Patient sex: M
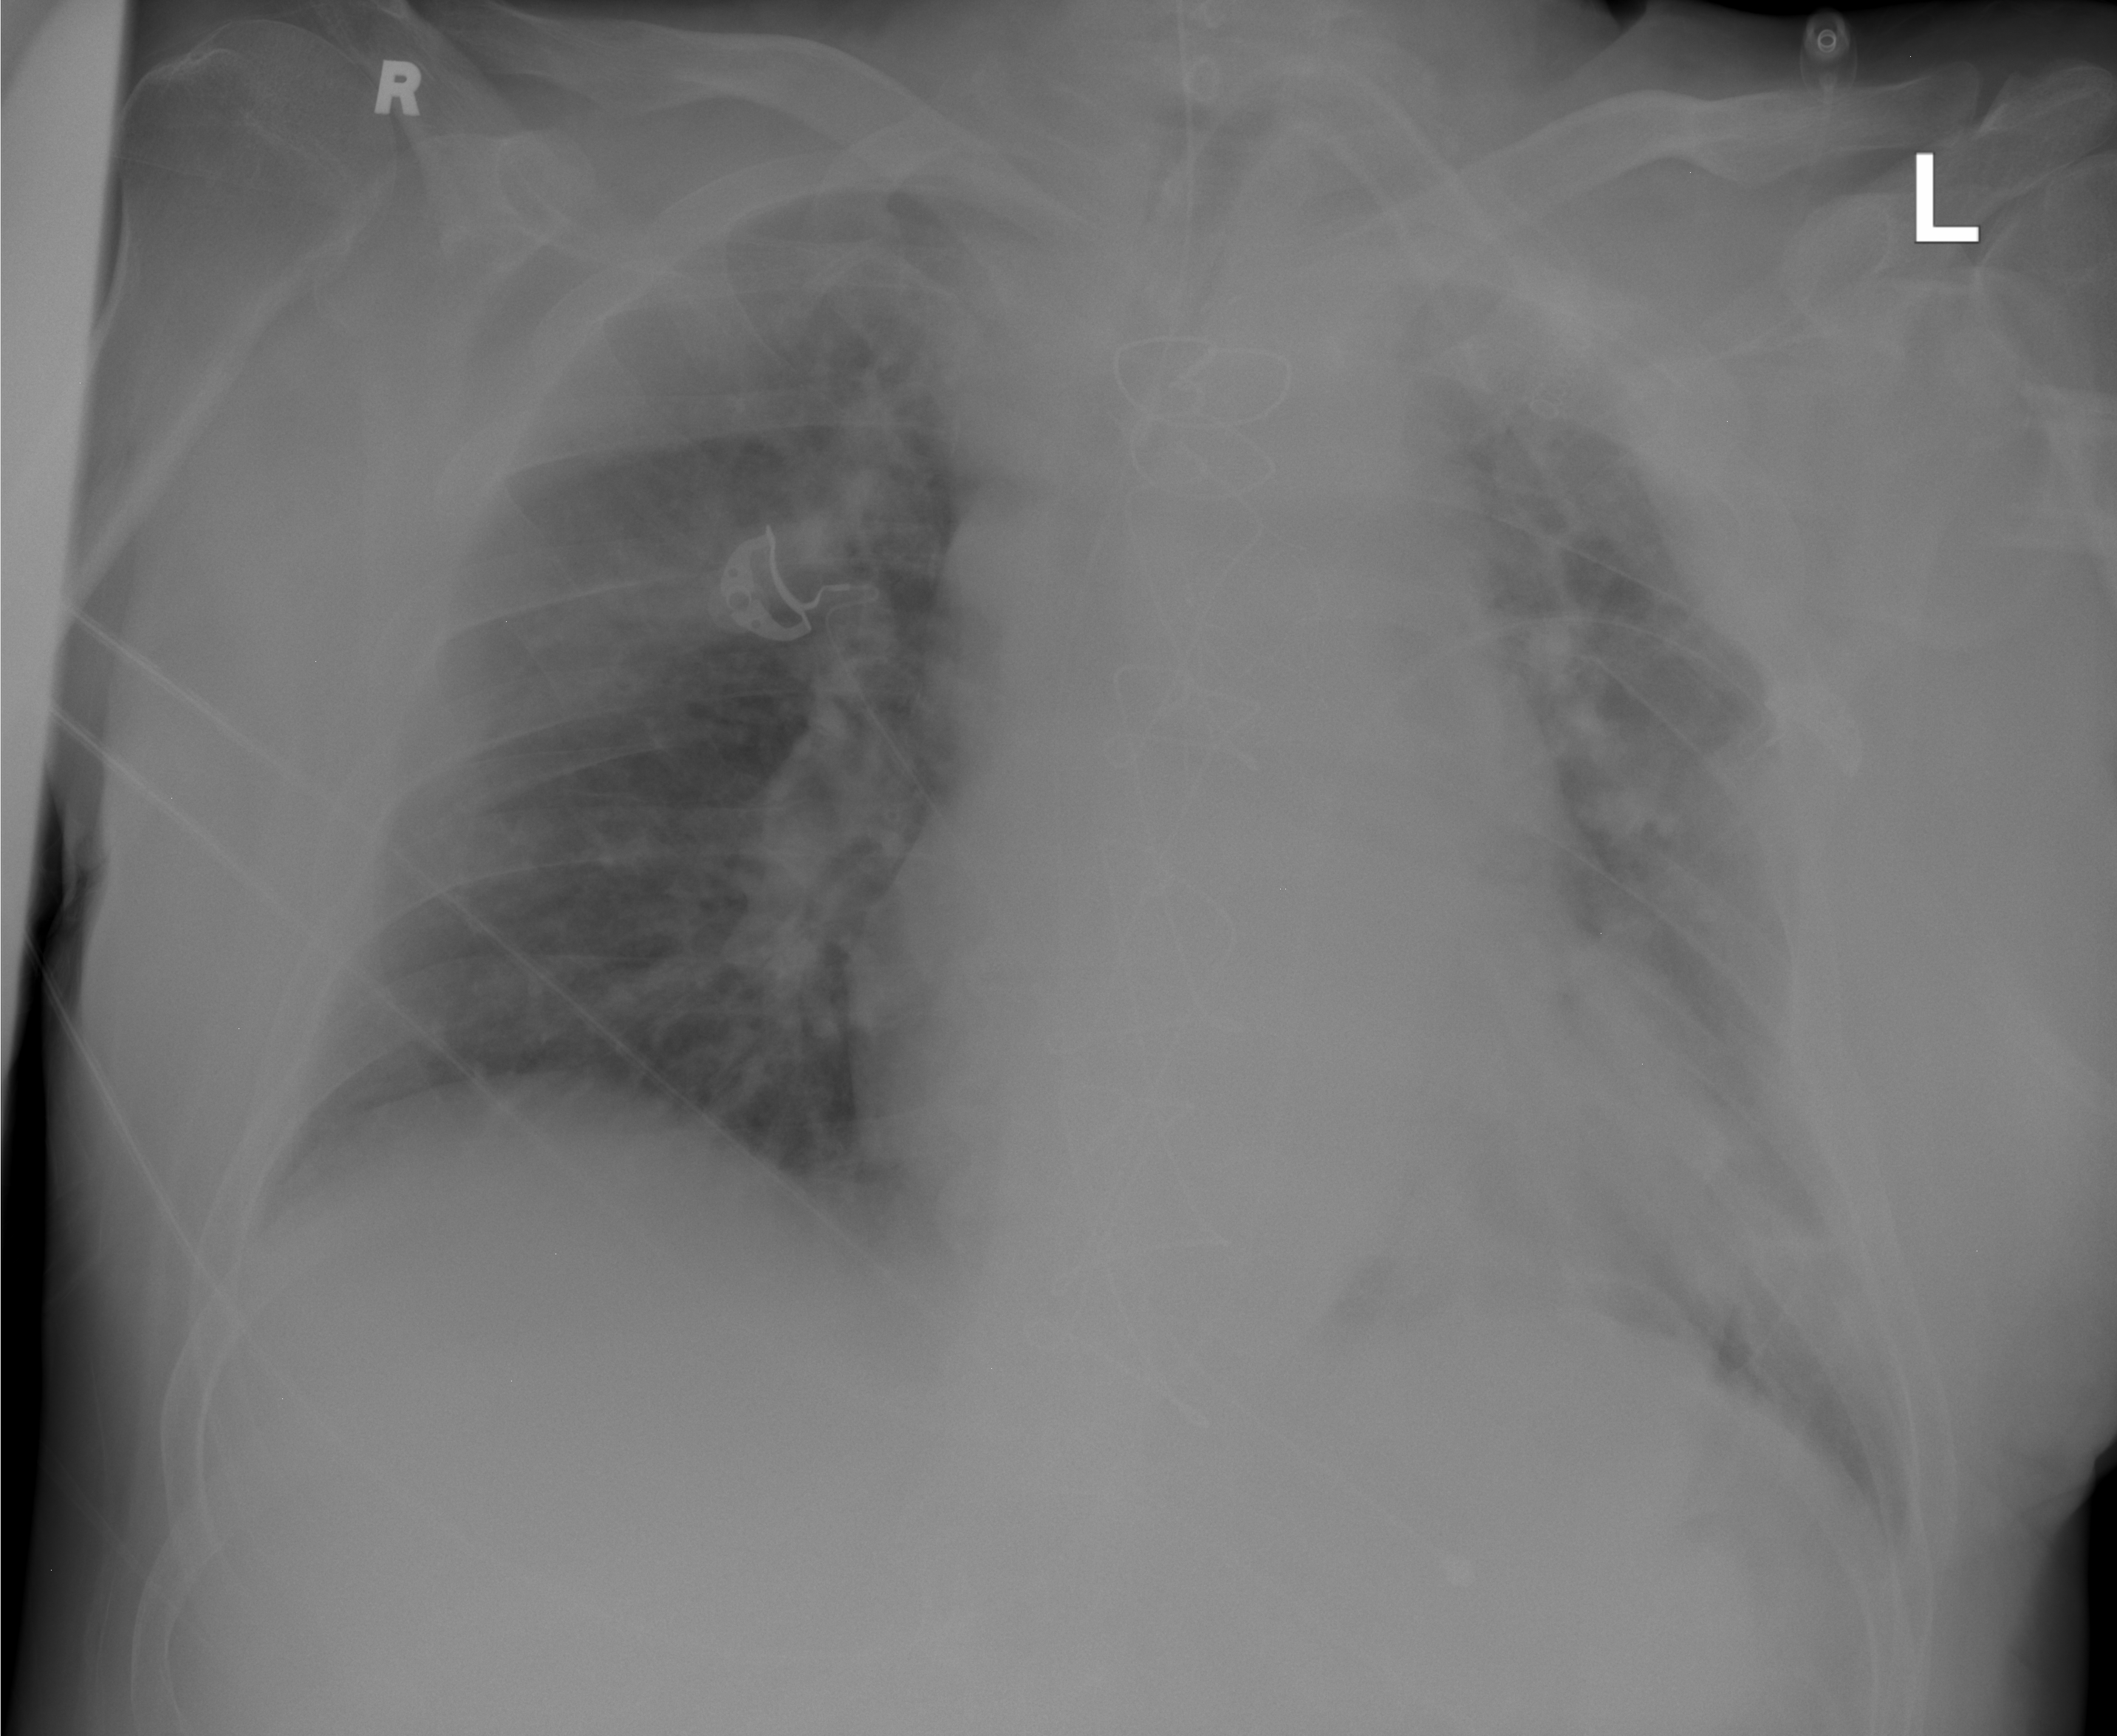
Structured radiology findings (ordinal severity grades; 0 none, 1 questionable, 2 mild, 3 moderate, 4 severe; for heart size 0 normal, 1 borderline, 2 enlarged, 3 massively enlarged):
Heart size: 1
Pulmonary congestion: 2
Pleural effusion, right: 0
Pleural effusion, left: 3
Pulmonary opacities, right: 2
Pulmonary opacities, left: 3
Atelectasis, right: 0
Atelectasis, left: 2